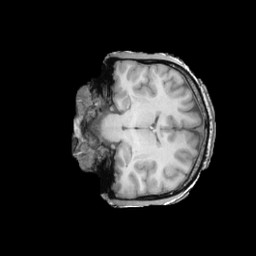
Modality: T1w
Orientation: coronal
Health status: ill
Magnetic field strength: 3 T